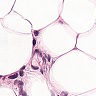
Metastatic tissue present: yes